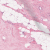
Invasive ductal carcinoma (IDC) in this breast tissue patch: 0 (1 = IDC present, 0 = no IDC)